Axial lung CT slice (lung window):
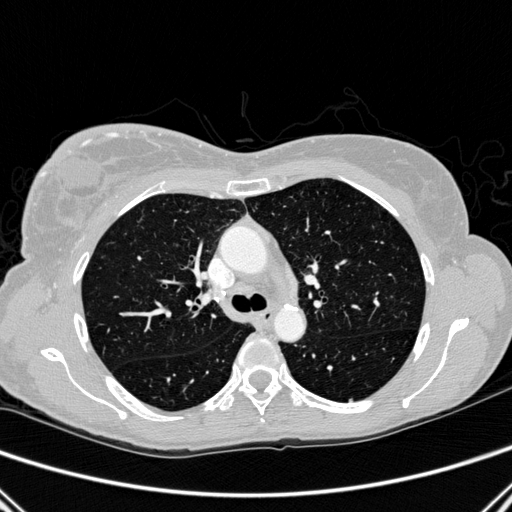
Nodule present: yes
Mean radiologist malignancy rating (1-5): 1